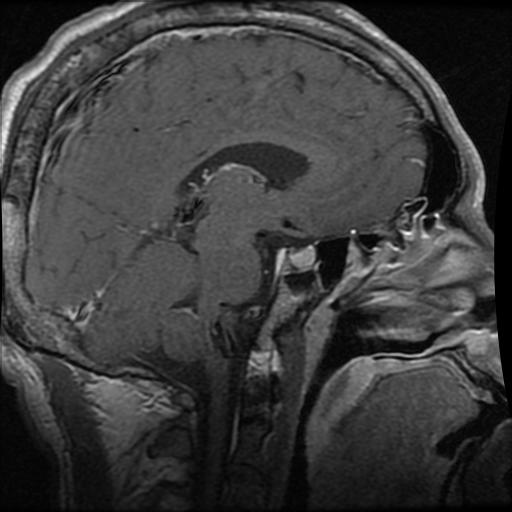
Label: pituitary